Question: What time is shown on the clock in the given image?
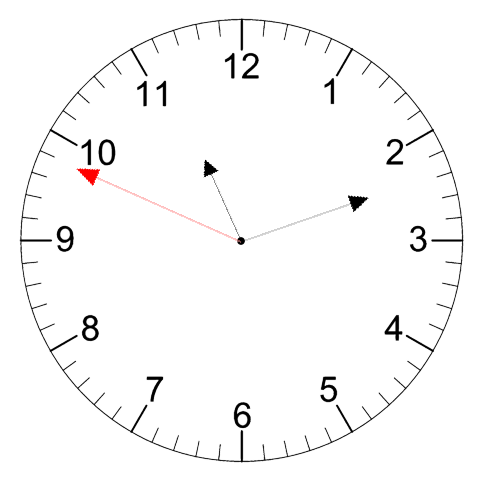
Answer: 11:11:49